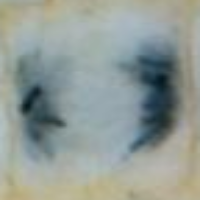
Label: anaphase